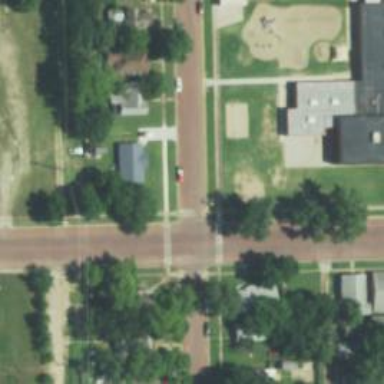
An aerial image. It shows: Residential road.